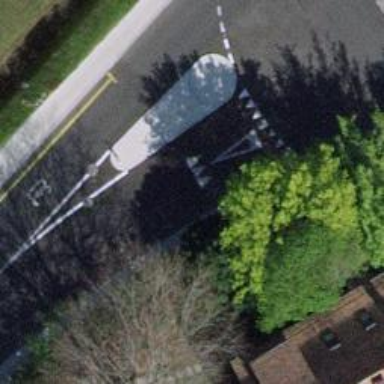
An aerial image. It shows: Traffic calming hump on the road.